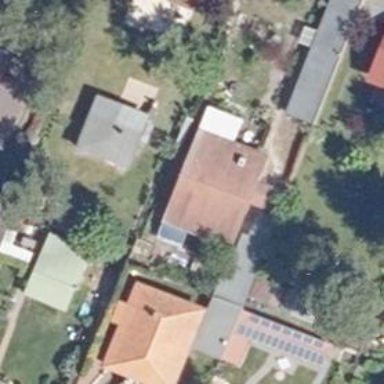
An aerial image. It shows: Detached building.